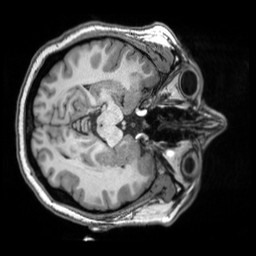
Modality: T1w
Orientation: axial
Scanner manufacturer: siemens
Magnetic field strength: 3 T
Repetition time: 2.5 s
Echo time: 0.00343 s